Question: I am trying to make iOS subway map application.
I have a subway map imageview looking something like this:

When the user touches somewhere (so that the user doesn't neccessarily have to touch on the location) to the station, I want to highlight the station with a different color.
Considering that this subway map is one large image, what would be the most efficient way to determine which CGPoint of the station is what the user intended to touch on?
For example,
What I want to do is: if one station is located at (10.0, 10.0) on the map -> have this station selected even if the user touches somewhere that point(ex: (12.3, 10.3), (10.5, 11.0), (13.0, 12.3) etc)
I am thinking of two methods to do this:
1. have a set of array(or dictionary) which contains all x and y position of the station on image -> when the user touches on the image -> calculate the distance between the station the UITouch CGPoint using pythagoras theorem.(might be able to faster this by using appropriate data structure?)
2. Layout transparent UIButtons for every stations on the subway map. Let the user touch on the UIButton.(I also question if this would make the app slower)
Can anyone give me some idea on how to detect the closest station point from the user's UITouch CGPoint?
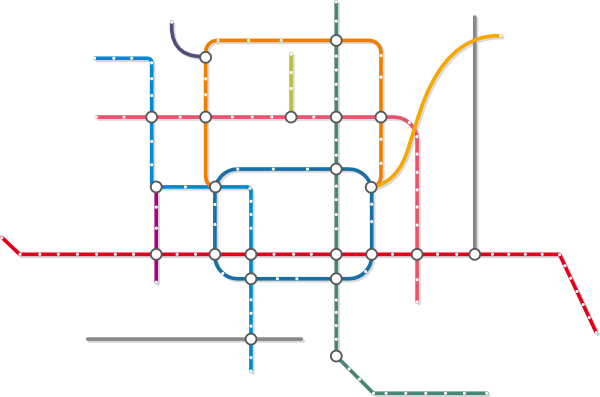
Answer: There are various solutions to your problem. What you are looking for is a <URL> Algorithm.
Your method 1 looks fine if you can optimize it. Since you already know the map, storing all the station points in a sorted array would help.